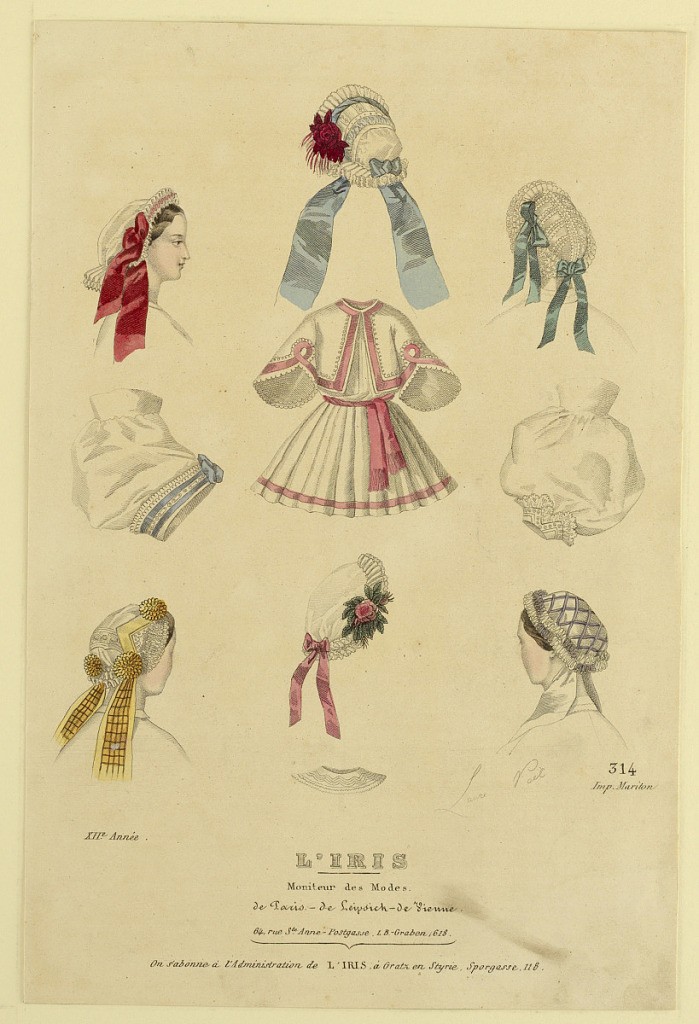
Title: Fashion Plate no. 314 from L'Iris, Moniteur des Modes
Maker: Imprimerie Mariton, French, active mid-19th c.
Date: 1861
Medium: Hand-colored engraving on paper
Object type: Print
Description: Fashion plate from L'Iris, Moniteur des Modes.